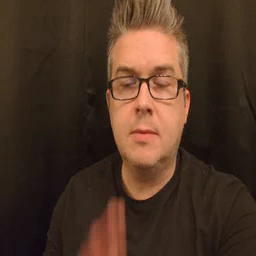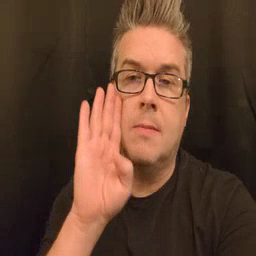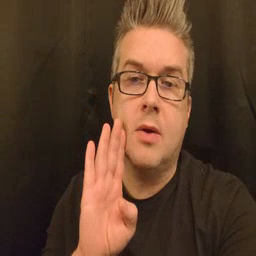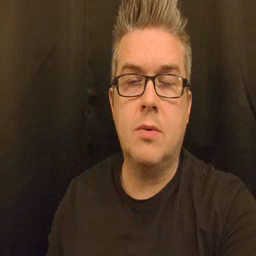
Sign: brown